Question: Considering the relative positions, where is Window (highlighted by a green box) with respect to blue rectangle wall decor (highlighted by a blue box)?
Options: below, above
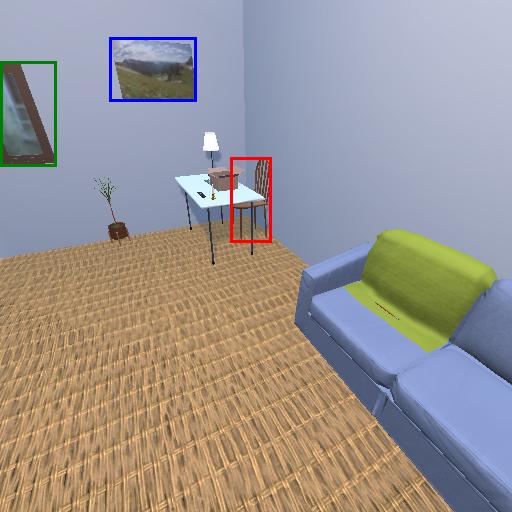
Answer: below